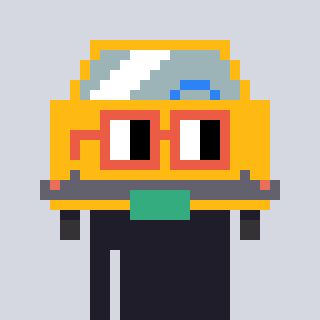
a pixel art character with square orange glasses, a taxi-shaped head and a grayscale-colored body on a cool background